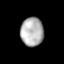
Tissue: lung
Cell type: Myeloid cells
Senescence score: 0.209
Nuclear area (px): 644
Mean DAPI intensity: 177.292